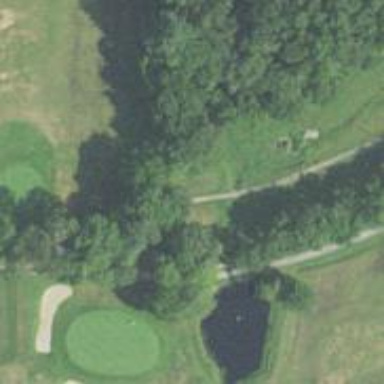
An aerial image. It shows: Grass area designated as golf tee.